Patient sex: F
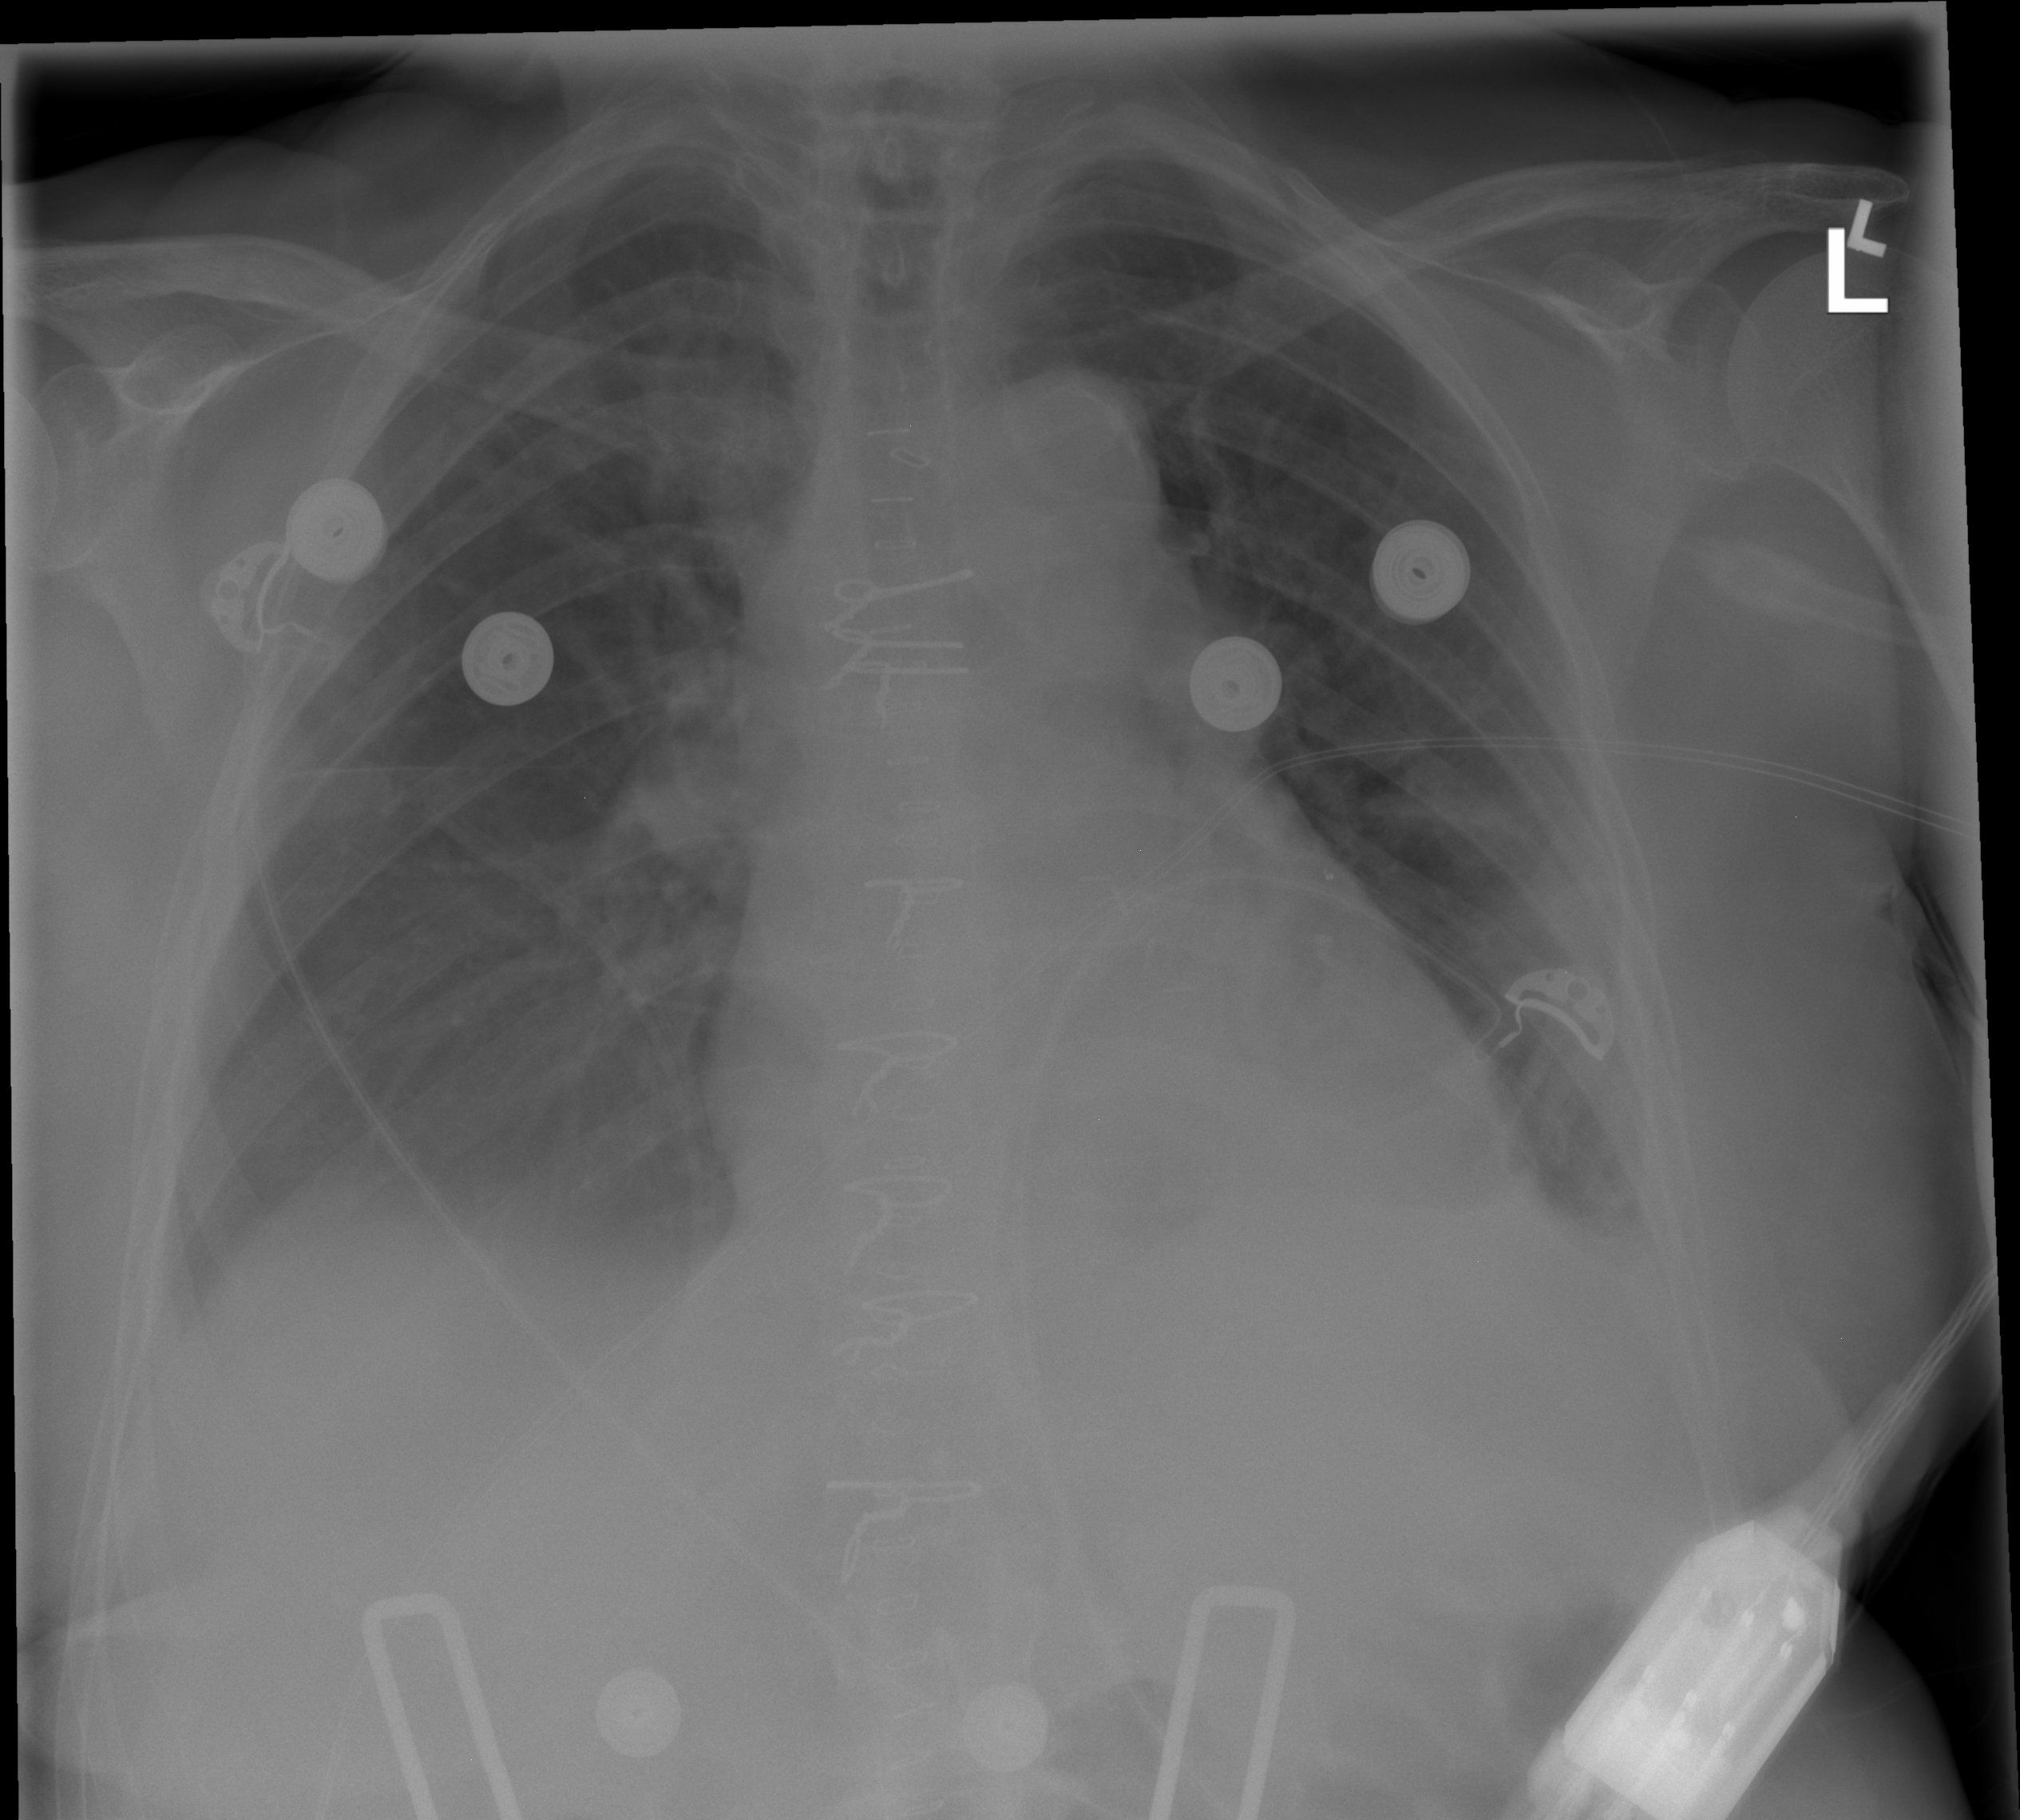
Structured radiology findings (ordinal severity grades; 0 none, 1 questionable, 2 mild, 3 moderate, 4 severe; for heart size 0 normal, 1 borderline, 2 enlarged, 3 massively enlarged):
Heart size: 1
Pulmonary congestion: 2
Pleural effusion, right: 2
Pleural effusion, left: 2
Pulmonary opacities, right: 0
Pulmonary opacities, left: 0
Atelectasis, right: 2
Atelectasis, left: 2